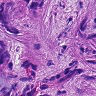
Metastatic tissue present: yes